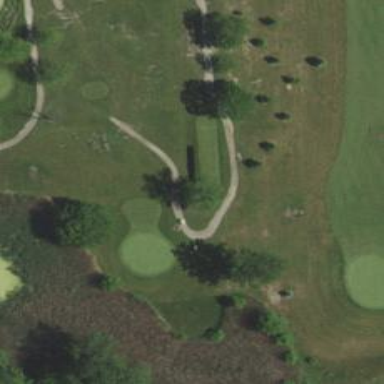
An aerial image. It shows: Golf hole.